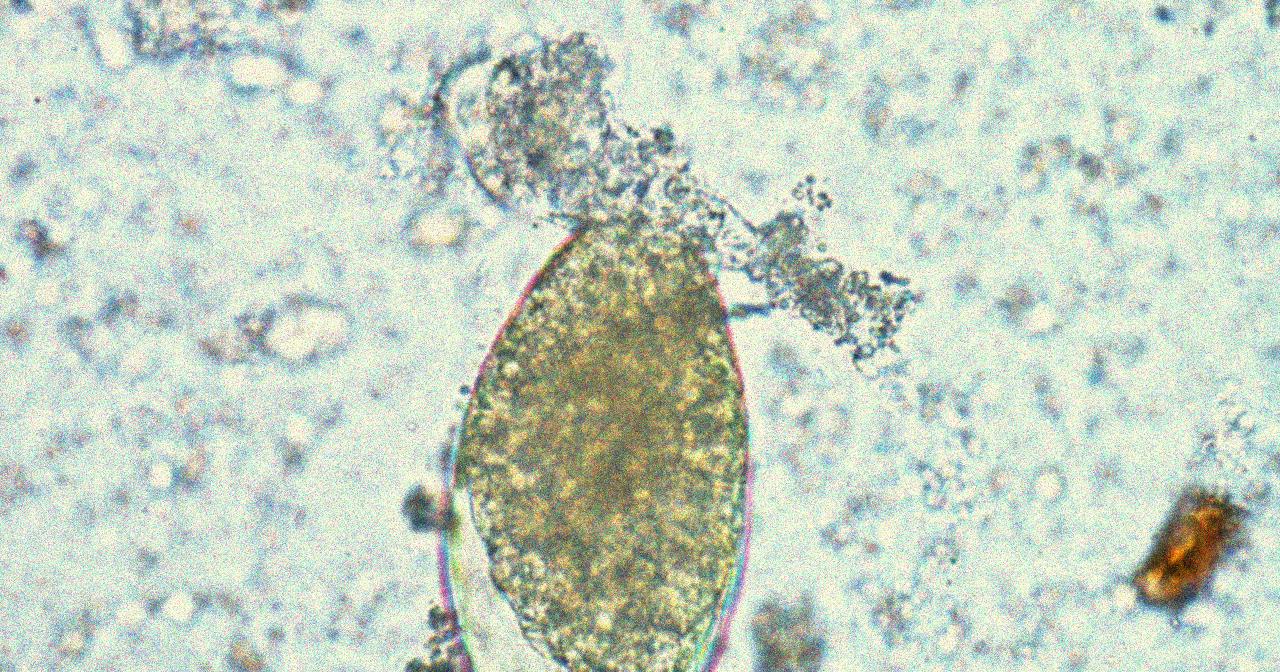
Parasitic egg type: Fasciolopsis buski